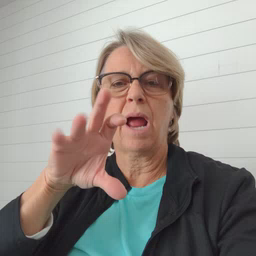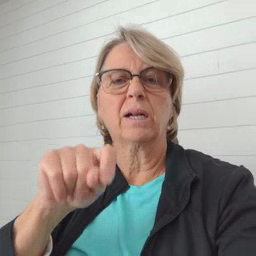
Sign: cut